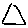
Label: triangle